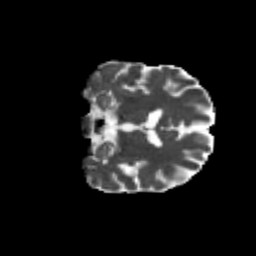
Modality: MD
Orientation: coronal
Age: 67
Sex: female
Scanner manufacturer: siemens
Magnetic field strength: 3 T
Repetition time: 4.71 s
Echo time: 0.0906 s